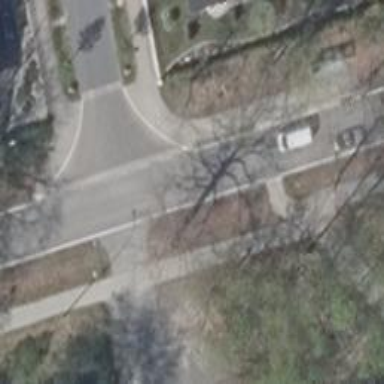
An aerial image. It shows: Secondary road with asphalt surface.